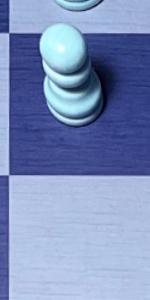
Label: Empty